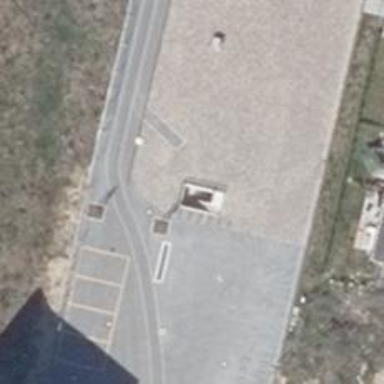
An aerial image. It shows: Parking entrance.